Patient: sex F, age 68
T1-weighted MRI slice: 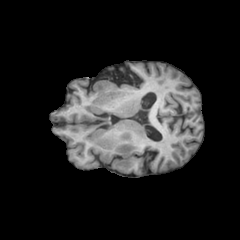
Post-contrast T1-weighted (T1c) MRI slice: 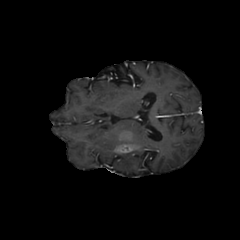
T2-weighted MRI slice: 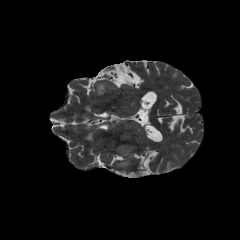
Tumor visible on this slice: yes
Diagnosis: Glioblastoma, IDH-wildtype
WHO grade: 4